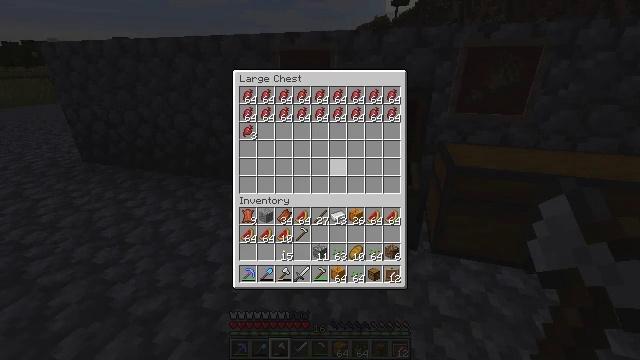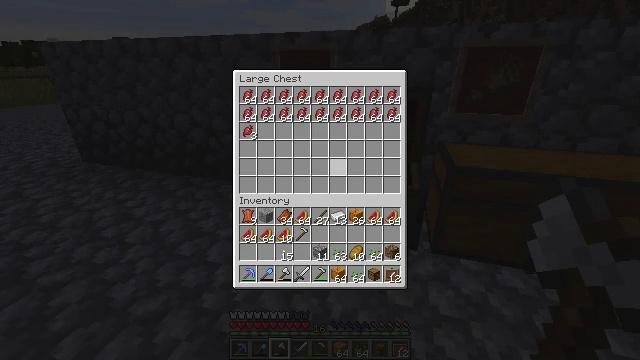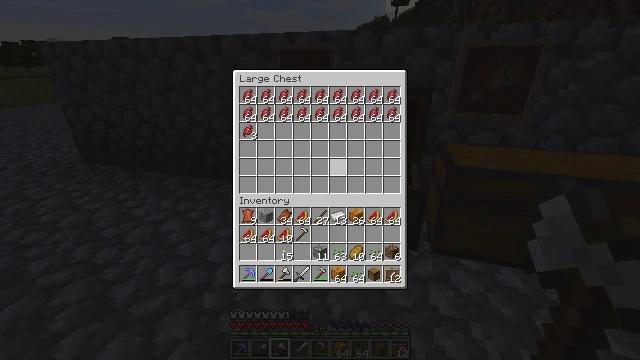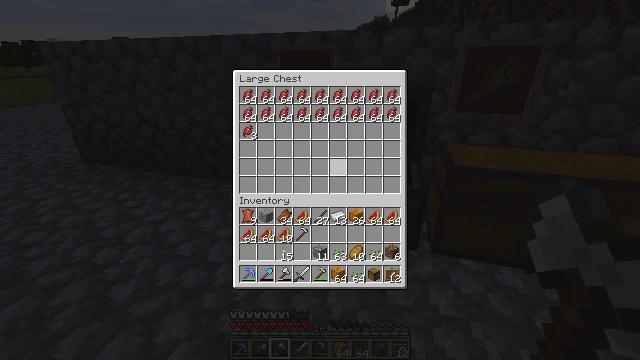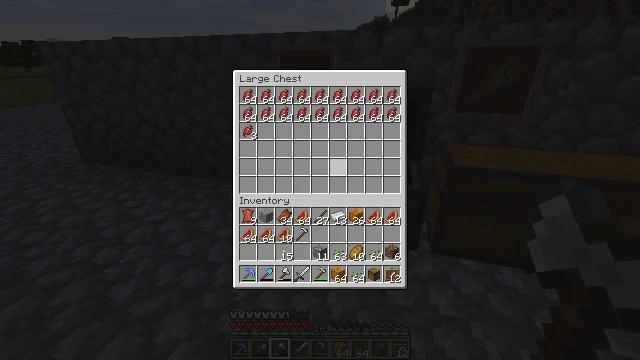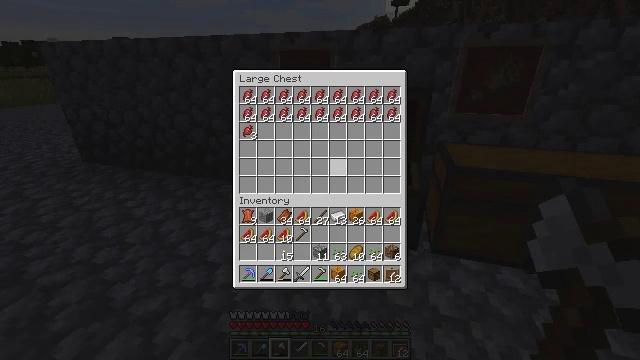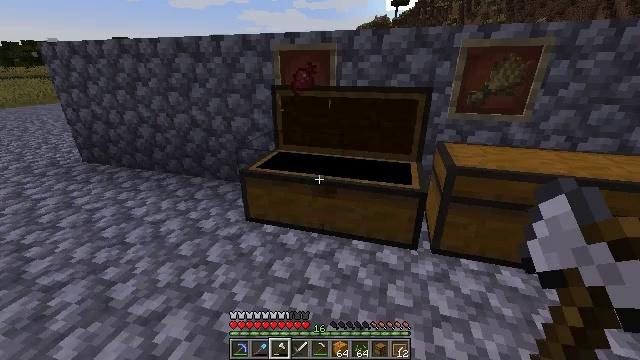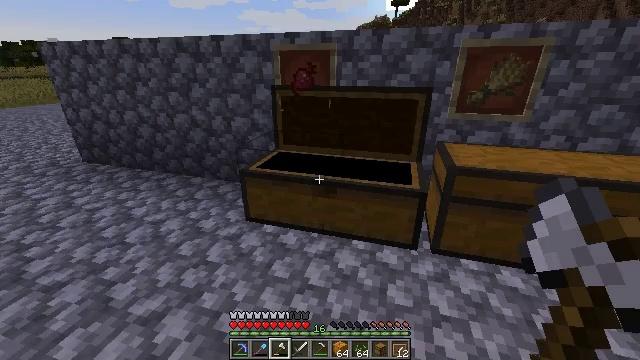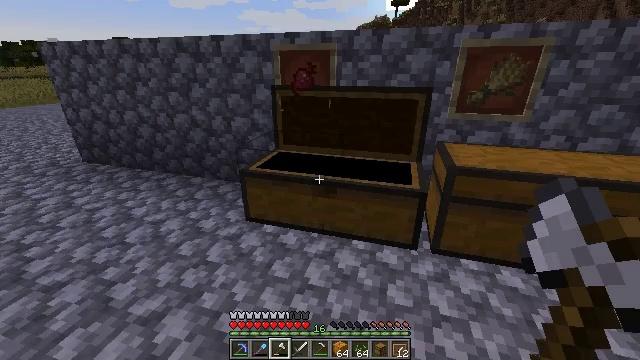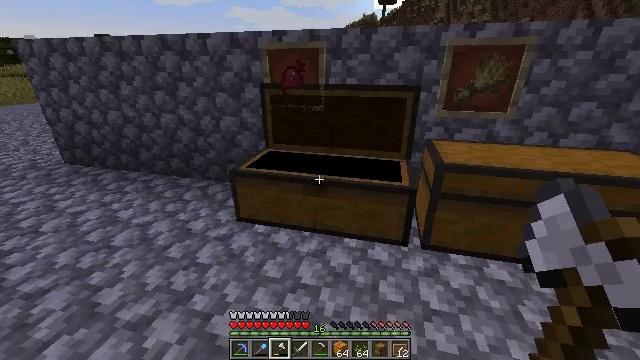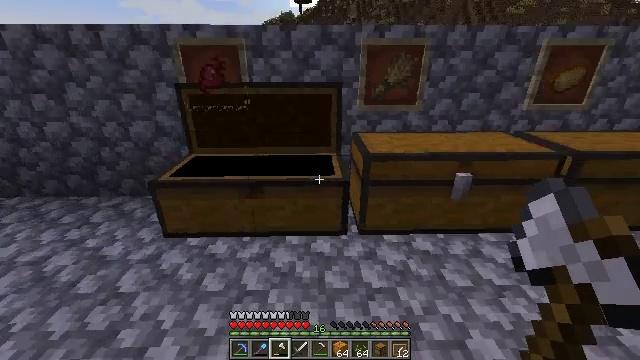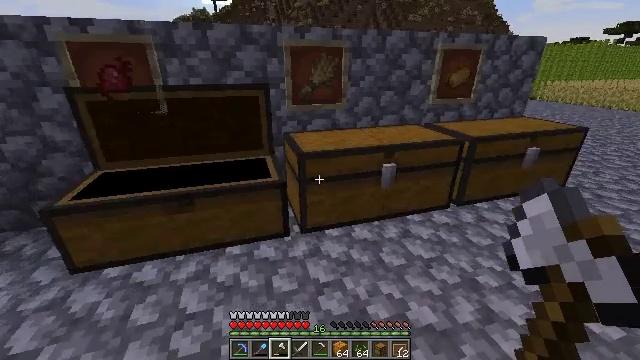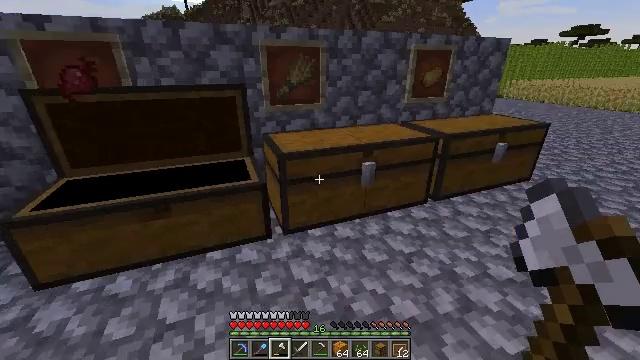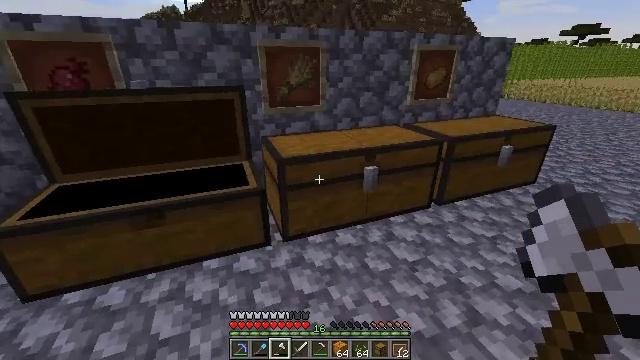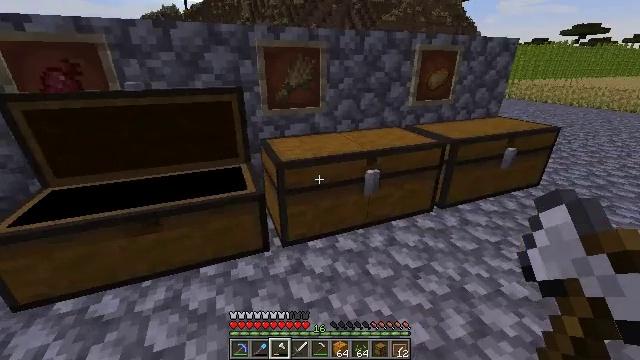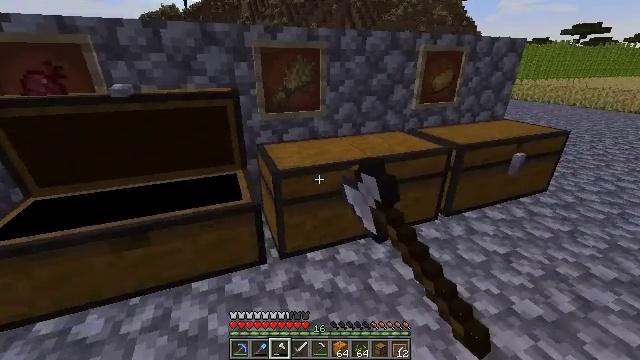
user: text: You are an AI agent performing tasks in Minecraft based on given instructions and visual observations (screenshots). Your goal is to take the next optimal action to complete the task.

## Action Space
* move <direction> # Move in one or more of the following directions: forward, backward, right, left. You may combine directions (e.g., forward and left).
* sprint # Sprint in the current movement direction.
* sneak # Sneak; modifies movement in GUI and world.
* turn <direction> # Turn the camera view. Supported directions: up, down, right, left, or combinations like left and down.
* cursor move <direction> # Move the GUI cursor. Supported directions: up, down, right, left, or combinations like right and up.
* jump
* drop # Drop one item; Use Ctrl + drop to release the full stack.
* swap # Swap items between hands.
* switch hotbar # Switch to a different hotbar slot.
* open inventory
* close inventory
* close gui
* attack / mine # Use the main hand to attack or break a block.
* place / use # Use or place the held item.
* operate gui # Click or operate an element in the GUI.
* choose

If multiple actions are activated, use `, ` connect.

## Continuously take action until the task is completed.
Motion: motion action
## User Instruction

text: Collect beetroots from the field.
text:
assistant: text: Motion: no_op
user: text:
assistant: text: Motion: no_op
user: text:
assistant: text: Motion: no_op
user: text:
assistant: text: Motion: no_op
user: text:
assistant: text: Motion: no_op
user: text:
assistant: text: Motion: no_op
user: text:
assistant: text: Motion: close gui
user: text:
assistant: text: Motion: no_op
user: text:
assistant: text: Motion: turn right
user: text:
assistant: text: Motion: turn right
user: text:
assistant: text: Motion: turn right
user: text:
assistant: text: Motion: turn right
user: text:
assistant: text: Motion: move forward
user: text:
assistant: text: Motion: move forward, use / place
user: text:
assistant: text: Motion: move forward, use / place
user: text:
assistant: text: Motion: move forward, use / place
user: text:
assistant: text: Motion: move forward
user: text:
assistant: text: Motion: no_op
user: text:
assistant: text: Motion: open gui
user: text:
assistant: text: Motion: no_op
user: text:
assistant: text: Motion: no_op
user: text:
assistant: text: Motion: no_op
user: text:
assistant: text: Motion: cursor move right
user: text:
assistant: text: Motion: cursor move right
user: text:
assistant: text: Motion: cursor move right
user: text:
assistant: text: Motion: cursor move right
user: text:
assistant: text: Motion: cursor move right
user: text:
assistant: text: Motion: no_op
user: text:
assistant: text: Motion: no_op
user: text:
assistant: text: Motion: no_op